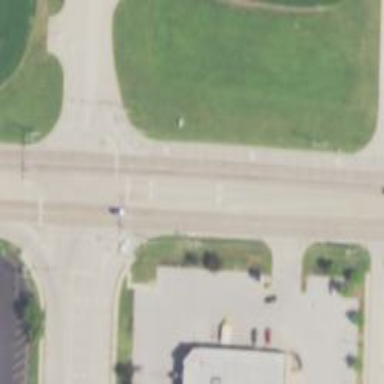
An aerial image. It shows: Secondary link road.